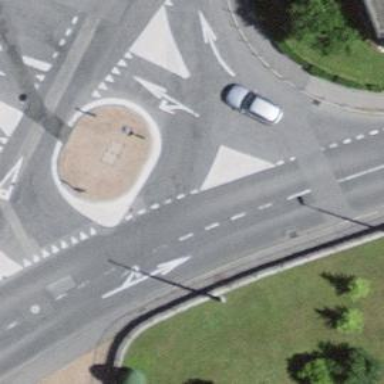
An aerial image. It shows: Roundabout at tertiary road junction.